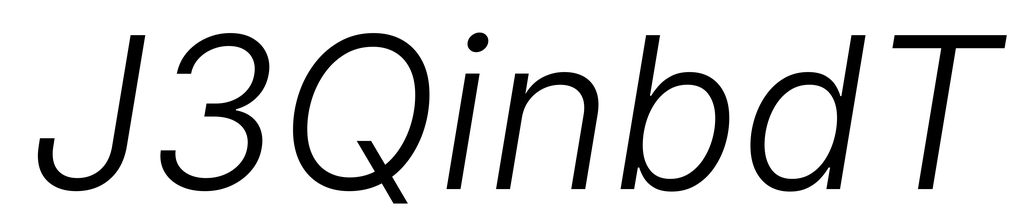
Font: Inter-Italic_Light_Italic